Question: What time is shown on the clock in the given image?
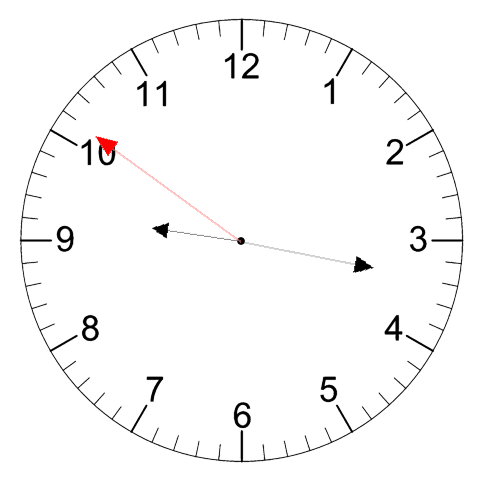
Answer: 09:16:51